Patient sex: M
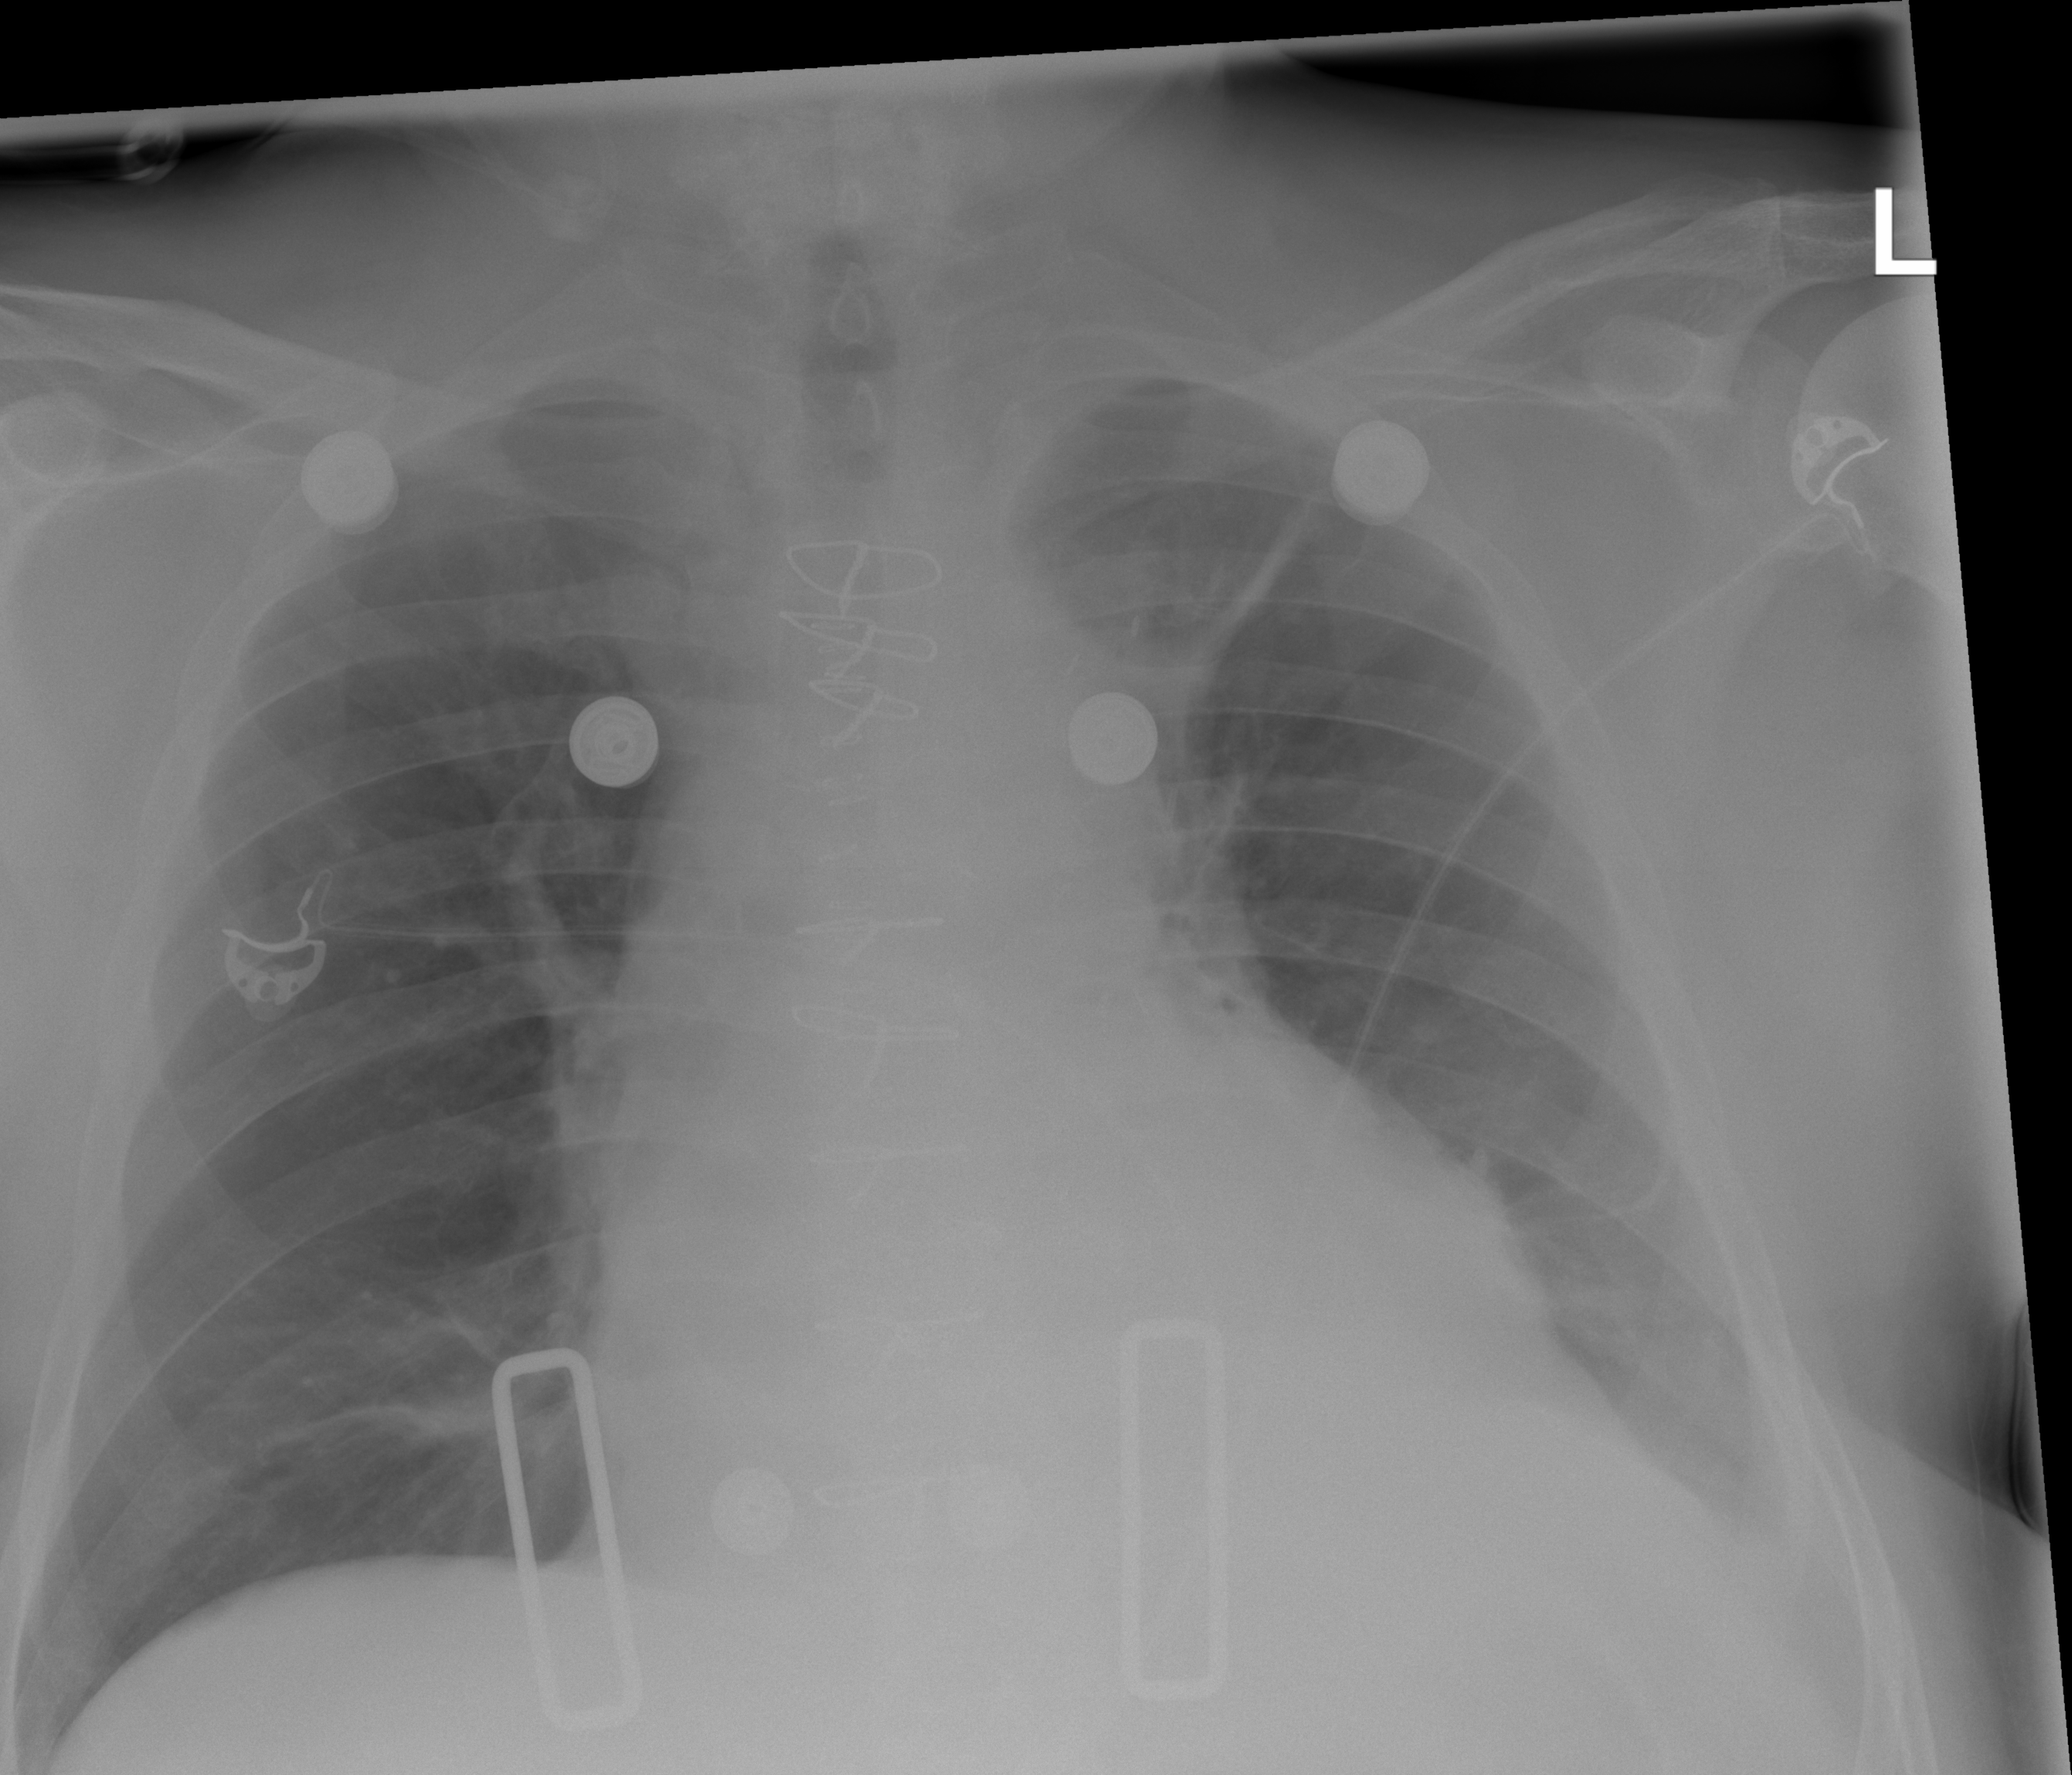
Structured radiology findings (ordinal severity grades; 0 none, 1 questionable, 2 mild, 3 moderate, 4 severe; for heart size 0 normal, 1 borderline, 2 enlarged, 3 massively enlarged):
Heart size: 2
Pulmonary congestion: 0
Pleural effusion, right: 0
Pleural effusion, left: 0
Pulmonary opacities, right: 0
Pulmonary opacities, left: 0
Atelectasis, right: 2
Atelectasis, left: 2